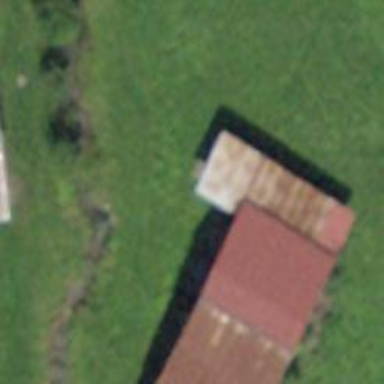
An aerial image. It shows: Barn.